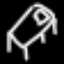
Label: bed